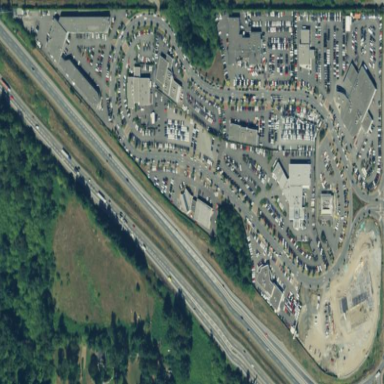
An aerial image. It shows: Retail area that is mall.